Field crop: tomato
Growth stage: 1
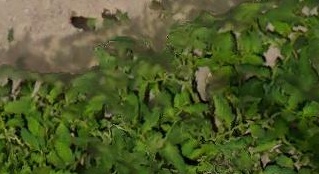
Species: tomato